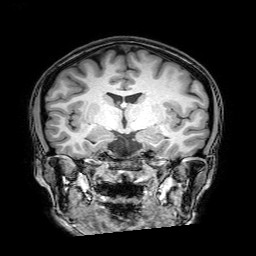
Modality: T1w
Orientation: sagittal
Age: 22
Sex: female